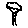
Label: tree